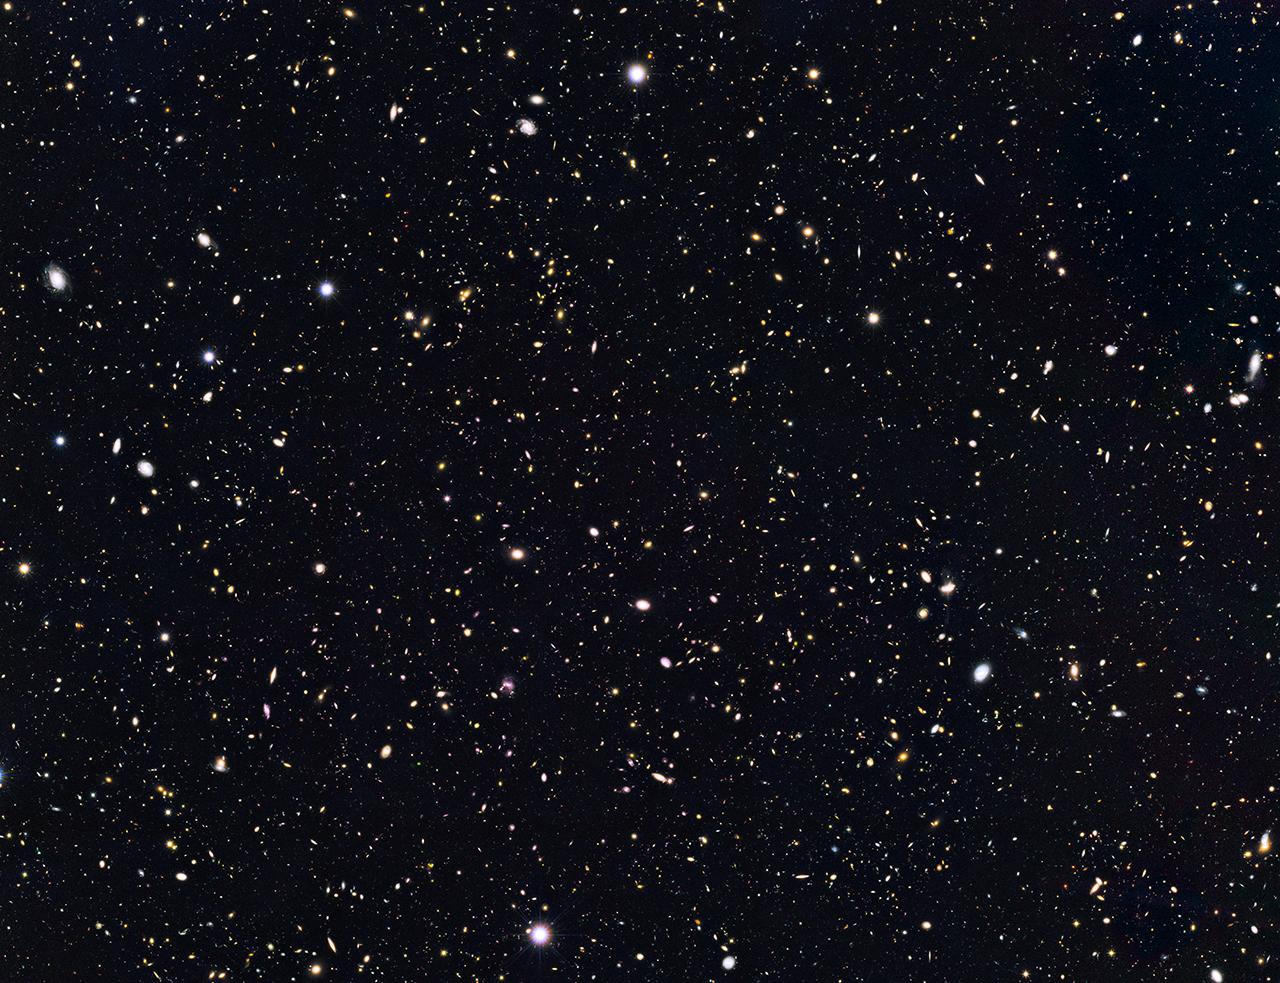
Distant Galaxies in Goods North Hubble Space Telescope